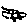
Label: car